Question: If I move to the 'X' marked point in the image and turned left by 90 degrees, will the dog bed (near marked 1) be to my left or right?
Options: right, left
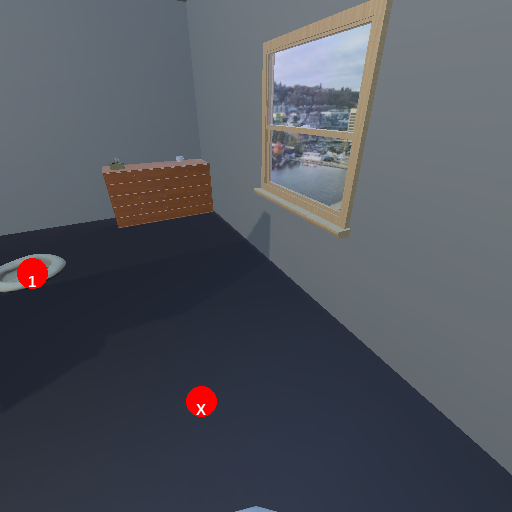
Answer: right